Interaction volume radius: 5 \u00c5
Interaction volume height: 15 \u00c5
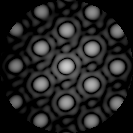
Disorder parameter: 0.04479